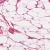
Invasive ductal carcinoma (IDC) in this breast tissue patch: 1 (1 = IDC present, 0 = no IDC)